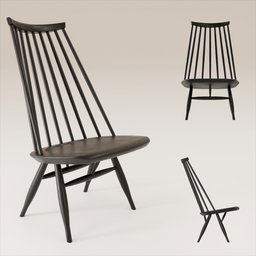
Label: furniture